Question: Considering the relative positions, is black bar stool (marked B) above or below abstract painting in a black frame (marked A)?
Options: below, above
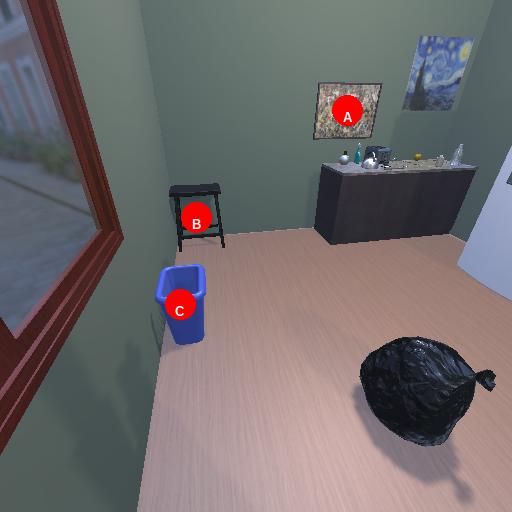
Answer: below